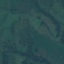
Label: Pasture